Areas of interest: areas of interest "Medical"
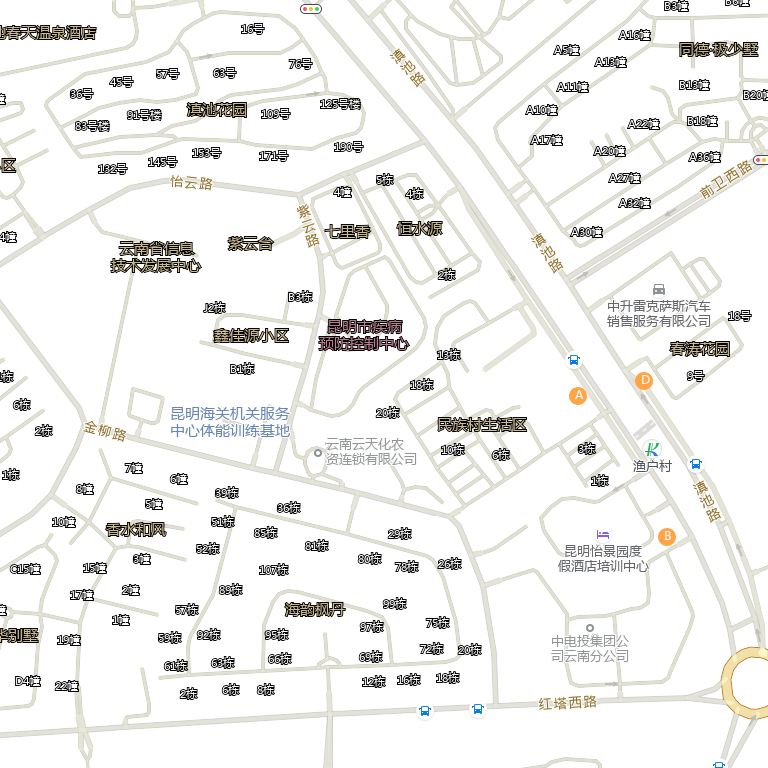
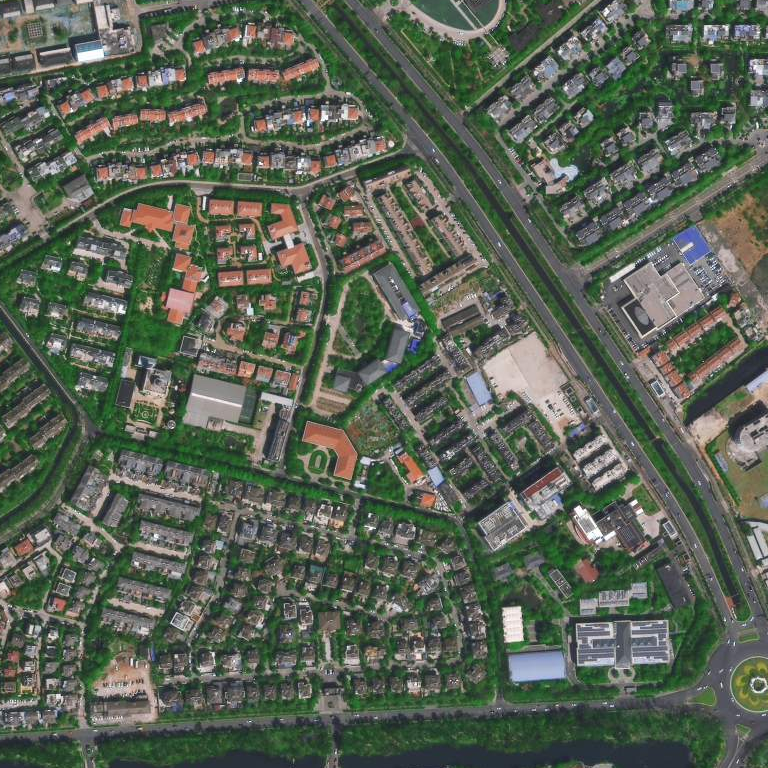